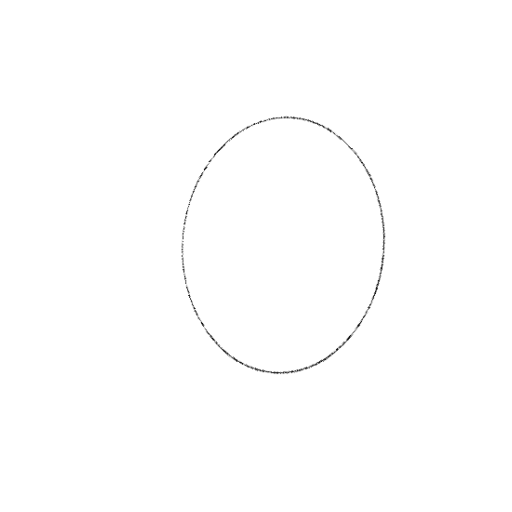
Crossing number: 0